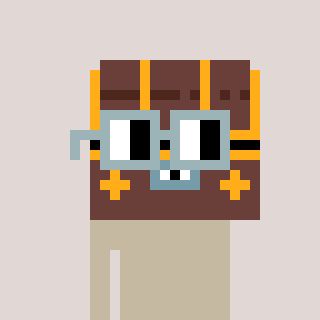
a pixel art character with square dark gray glasses, a treasure chest-shaped head and a grayscale-colored body on a warm background